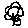
Label: flower